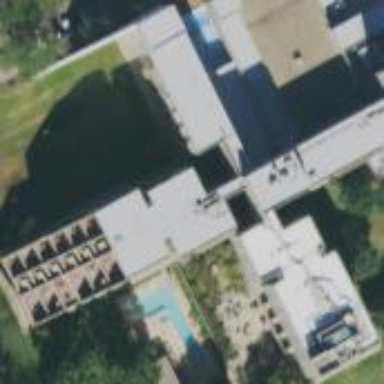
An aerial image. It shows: Hotel building.